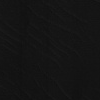
Atmospheric dust classification: not_dusty